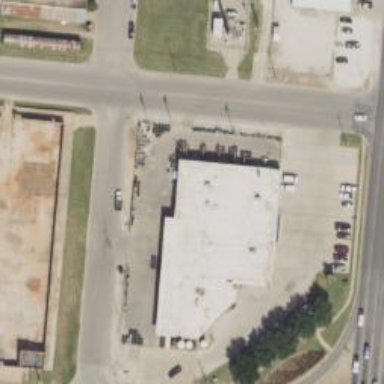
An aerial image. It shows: Building housing gas shop.